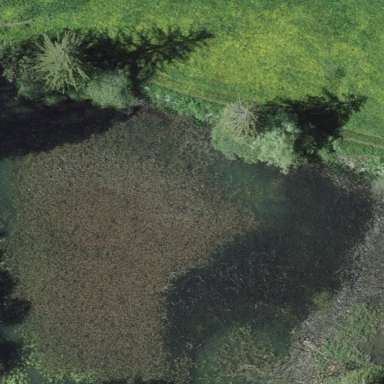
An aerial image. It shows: Serene pond surrounded by nature.